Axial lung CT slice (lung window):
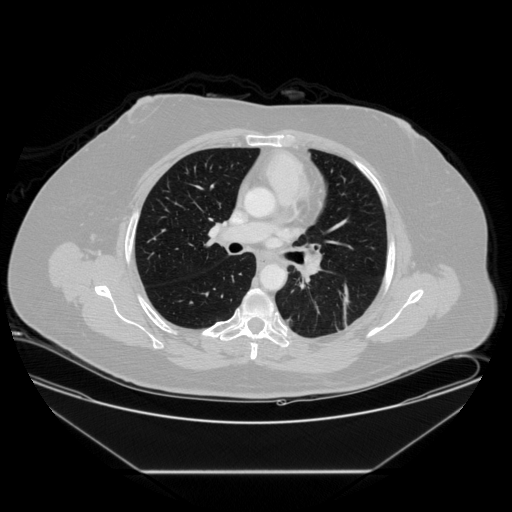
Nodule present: no